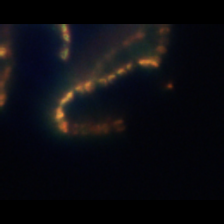
Taxon: Chaetoceros
Group: Diatoms